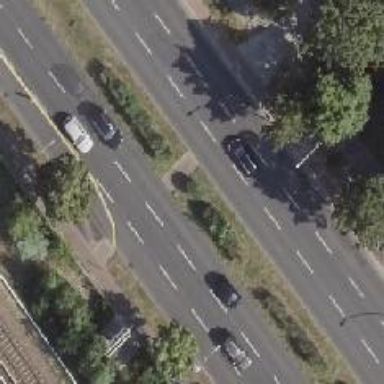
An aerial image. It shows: Primary highway with asphalt surface. It has cycle track on the right side and is dual carriageway.